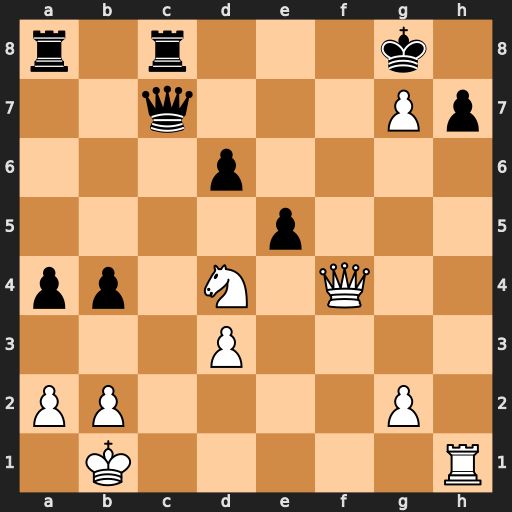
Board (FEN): r1r3k1/2q3Pp/3p4/4p3/pp1N1Q2/3P4/PP4P1/1K5R
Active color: w
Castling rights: -
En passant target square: -
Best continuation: Qh4 h6 Qxh6